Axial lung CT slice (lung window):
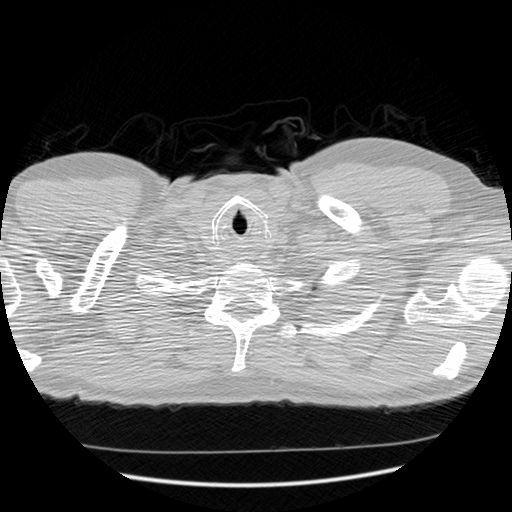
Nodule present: no